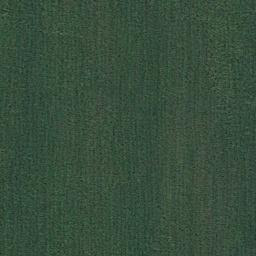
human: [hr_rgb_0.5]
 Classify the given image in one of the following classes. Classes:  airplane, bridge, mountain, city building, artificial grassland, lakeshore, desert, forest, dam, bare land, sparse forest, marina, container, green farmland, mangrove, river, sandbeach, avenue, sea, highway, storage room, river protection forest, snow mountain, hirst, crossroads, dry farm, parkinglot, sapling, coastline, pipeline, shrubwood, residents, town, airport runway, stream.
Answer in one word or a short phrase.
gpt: artificial grassland